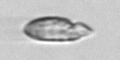
Label: Katodinium_or_Torodinium